Question: Aha! It seems my problem was that my zNear value given to gluPerspective had to be greater than 0, and I had to enable the depth buffer to get it working. Ive updated the code below to be working.
I've tried to do this a lot, and always thought I was defining my quad vertices in the wrong order, but now, I know its something else.
I've tried enabling Culling, changing frontFace to clockwise, disabling Blending, adding normals, but I always get a cube that looks like this;

Hopefully, you won't even have to look at my code to know what the problem is, as it wasn't too hard to get it like this.
If you don't immediately know what the problem is, here's the code used to set up and draw the cube.
'''
// FIXED CODE.
// reshape, called on init, and window resize
void reshape(int w, int h) {
scrw=w;
scrh=h;
glClearColor(0.8,0.8,0.8,1.0);
glMatrixMode(GL_PROJECTION);
glLoadIdentity();
gluPerspective(cfov,(float) scrw/ (float) scrh,1,1000); // this is also a part of the fix.
glMatrixMode(GL_MODELVIEW);
glLoadIdentity();
glEnable(GL_BLEND);
glEnable(GL_DEPTH_TEST); // this is a part of the fix
glEnable(GL_CULL_FACE);
glCullFace(GL_FRONT);
glBlendFunc(GL_SRC_ALPHA,GL_ONE_MINUS_SRC_ALPHA);
glViewport(0,0,scrw,scrh);
}
// drawQuadCube(), called every frame.
void drawQuadCube() {
glPushMatrix();
glTranslated(0.5,0.5,0.5);
glRotated(xangle,0,1,0);
glRotated(yangle,1,0,0);
glRotated(zangle,0,0,1);
glTranslated(-0.5,-0.5,-0.5);
glBegin(GL_QUADS);
// bottom
glColor4ub(30,30,255,255);
glVertex3f(0.0f, 0.0f, 1.0f);
glVertex3f(1.0f, 0.0f, 1.0f);
glVertex3f(1.0f, 0.0f, 0.0f);
glVertex3f(0.0f, 0.0f, 0.0f);
// top
glColor4ub(40,40,255,255);
glVertex3f(0.0f, 1.0f, 1.0f);
glVertex3f(1.0f, 1.0f, 1.0f);
glVertex3f(1.0f, 1.0f, 0.0f);
glVertex3f(0.0f, 1.0f, 0.0f);
// left
glColor4ub(60,60,255,255);
glVertex3f(0.0f, 0.0f, 1.0f);
glVertex3f(0.0f, 0.0f, 0.0f);
glVertex3f(0.0f, 1.0f, 0.0f);
glVertex3f(0.0f, 1.0f, 1.0f);
// right
glColor4ub(60,60,200,255);
glVertex3f(1.0f, 0.0f, 1.0f);
glVertex3f(1.0f, 0.0f, 0.0f);
glVertex3f(1.0f, 1.0f, 0.0f);
glVertex3f(1.0f, 1.0f, 1.0f);
// near
glColor4ub(70,70,100,255);
glVertex3f(0.0f, 0.0f, 0.0f);
glVertex3f(1.0f, 0.0f, 0.0f);
glVertex3f(1.0f, 1.0f, 0.0f);
glVertex3f(0.0f, 1.0f, 0.0f);
// far
glColor4ub(20,20,90,255);
glVertex3f(0.0f, 0.0f, 1.0f);
glVertex3f(1.0f, 0.0f, 1.0f);
glVertex3f(1.0f, 1.0f, 1.0f);
glVertex3f(0.0f, 1.0f, 1.0f);
glNormal3f(0,0,0);
glNormal3f(0,0,1);
glNormal3f(0,1,0);
glNormal3f(1,0,0);
glNormal3f(1,0,1);
glNormal3f(1,1,0);
glNormal3f(1,1,1);
glNormal3f(0,1,1);
glEnd();
glPopMatrix();
}
// if that isn't enough, this is the function used to set up the view.
void setView(void) {
glLoadIdentity();
gluLookAt(0.5,0.5,-5,0.5,0.5,0.5,0,1,0);
}
'''
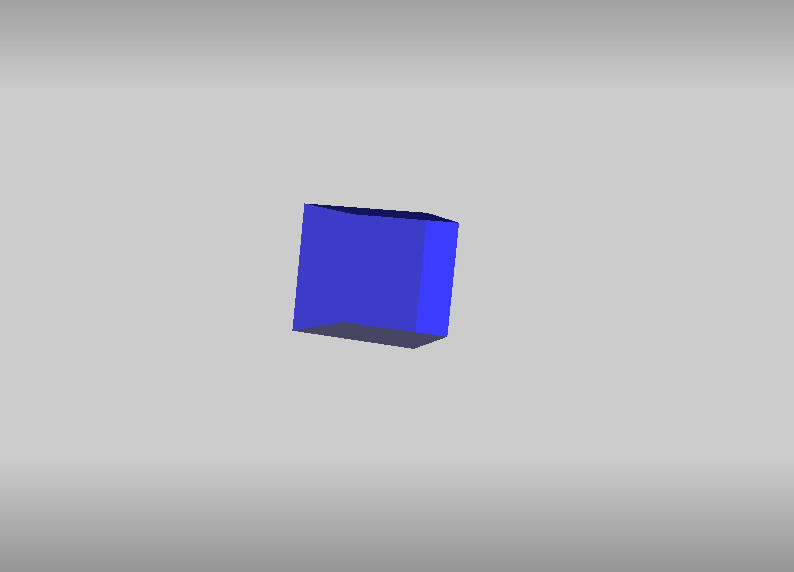
Answer: Your winding mode is incorrect.
glFrontFace defaults to GL_CCW, but your "front-facing quad", in this example the "near" one, is wound clockwise (from the frame of reference of your camera position; note that it's at negative Z, and looking along positive Z). 'glCullFace' defaults to GL_BACK, so it's getting culled. Set it correctly with:
'''
glFrontFace(GL_CW);
'''
See also <URL>
Once you've got that setup, then you'll want to enable depth-buffering, so your quads overpaint correctly without relying on paint ordering. See: <URL>